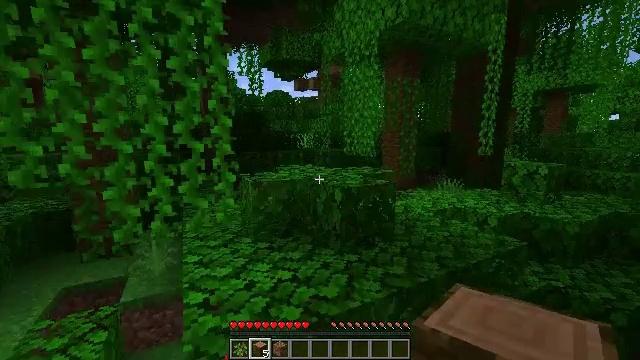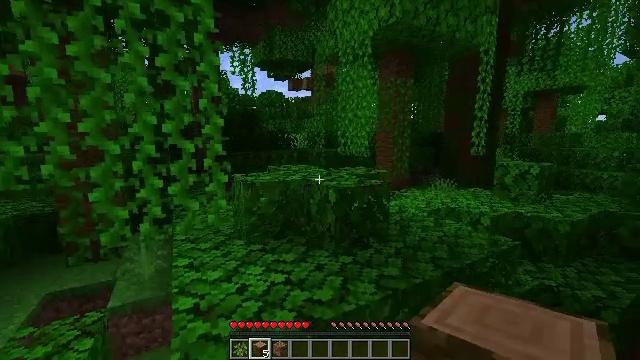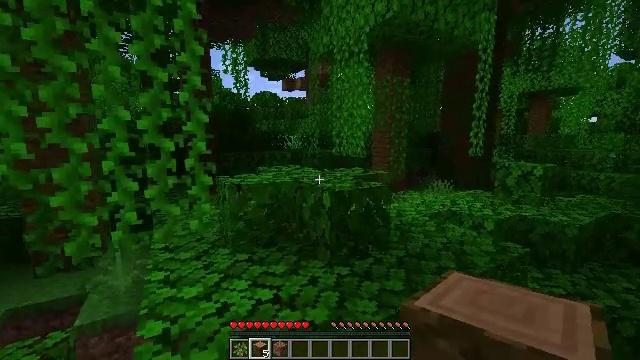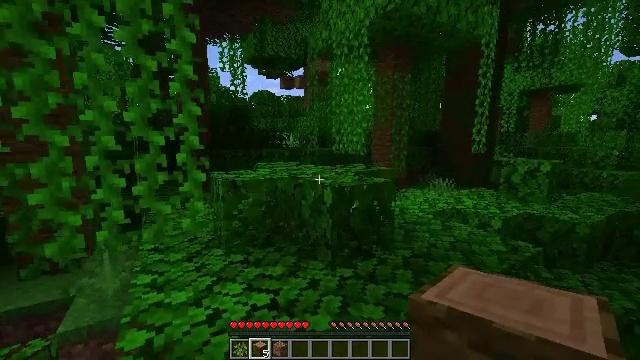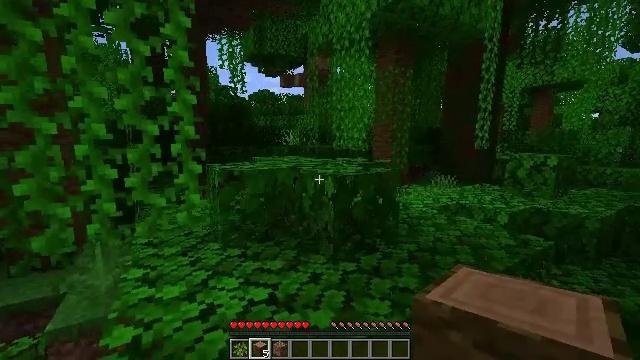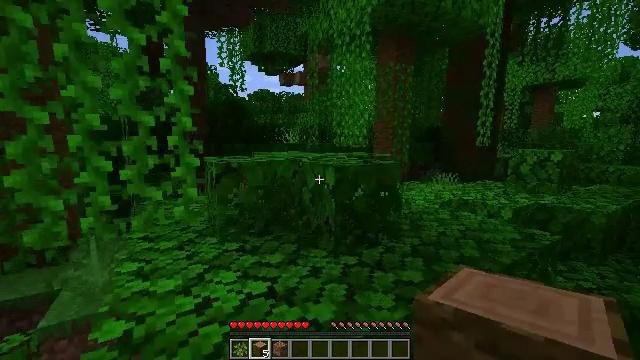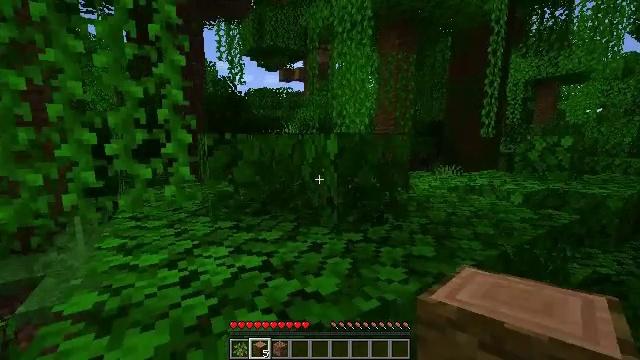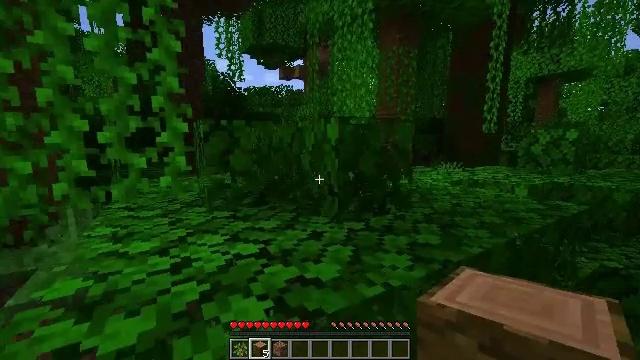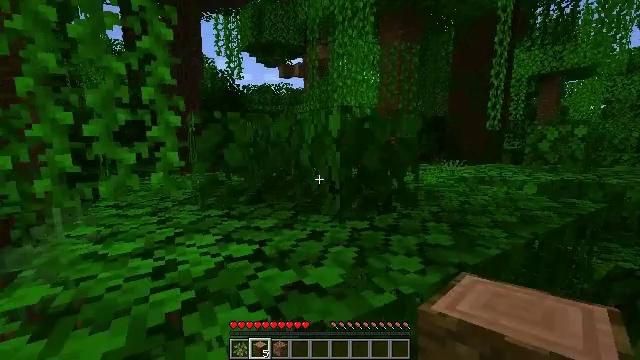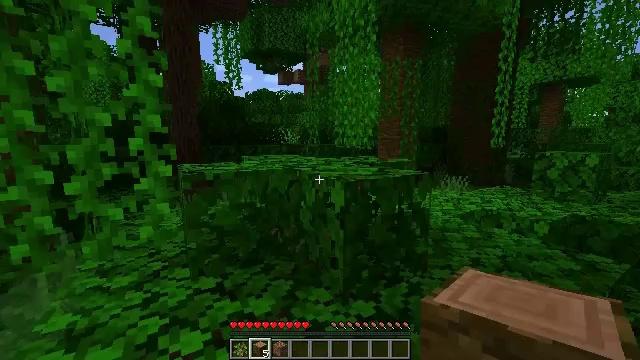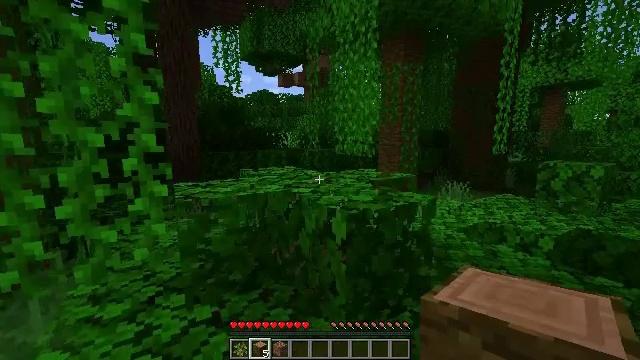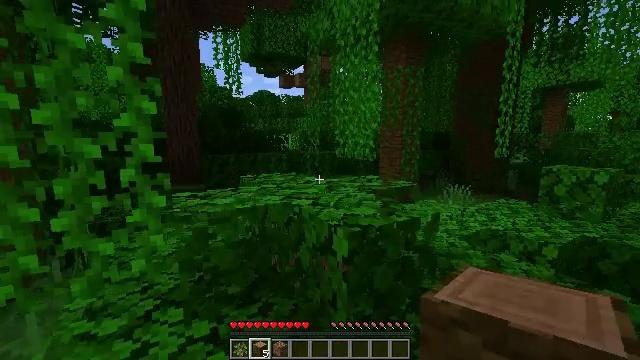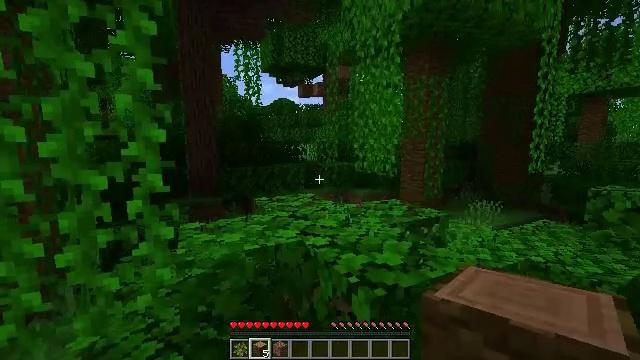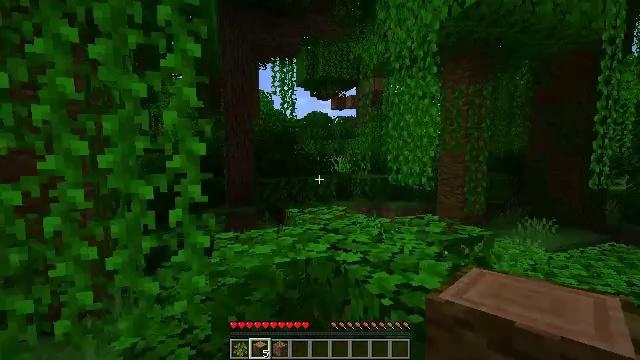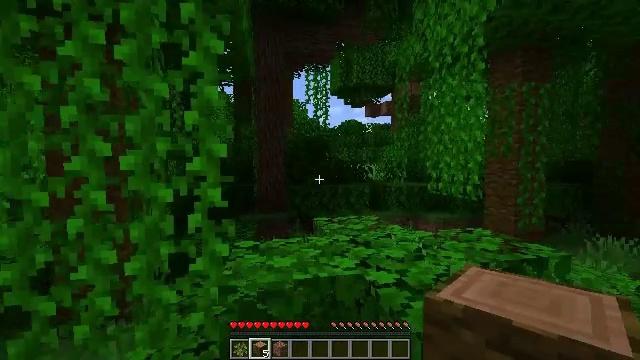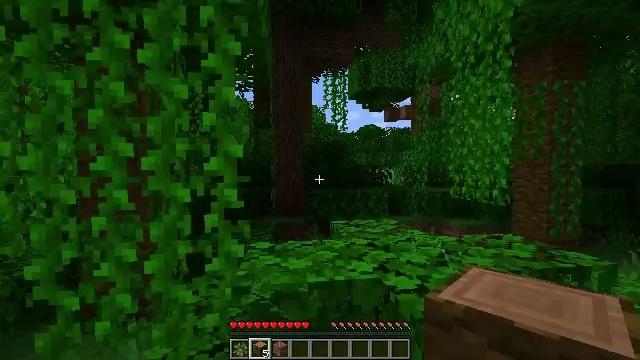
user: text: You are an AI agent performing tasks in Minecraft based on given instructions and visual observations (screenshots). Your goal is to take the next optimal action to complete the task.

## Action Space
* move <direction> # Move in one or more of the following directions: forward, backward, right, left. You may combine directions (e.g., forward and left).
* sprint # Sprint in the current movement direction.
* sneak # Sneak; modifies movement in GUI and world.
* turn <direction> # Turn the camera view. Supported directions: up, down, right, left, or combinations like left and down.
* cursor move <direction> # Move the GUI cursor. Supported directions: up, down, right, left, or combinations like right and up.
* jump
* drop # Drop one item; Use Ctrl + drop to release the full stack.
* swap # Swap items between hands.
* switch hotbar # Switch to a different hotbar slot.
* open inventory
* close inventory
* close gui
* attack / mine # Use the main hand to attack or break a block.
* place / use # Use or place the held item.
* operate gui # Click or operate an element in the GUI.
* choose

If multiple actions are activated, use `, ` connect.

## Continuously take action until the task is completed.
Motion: motion action
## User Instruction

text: Use jungle logs to make jungle planks.
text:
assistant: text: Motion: move forward, turn right
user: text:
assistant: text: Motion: move forward, turn right
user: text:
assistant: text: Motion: move forward
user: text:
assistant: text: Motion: move forward
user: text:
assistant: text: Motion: move forward
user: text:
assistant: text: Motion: move forward, jump
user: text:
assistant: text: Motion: move forward, jump
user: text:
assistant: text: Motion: move forward, jump
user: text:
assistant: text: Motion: move forward, jump
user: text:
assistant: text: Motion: move forward, jump
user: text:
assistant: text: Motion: move forward, jump
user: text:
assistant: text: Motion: move forward, turn left and up
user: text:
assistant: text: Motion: move forward, turn left and up
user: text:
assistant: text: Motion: move forward, turn left and up
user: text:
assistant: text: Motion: move forward, turn left and up
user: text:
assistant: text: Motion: move forward
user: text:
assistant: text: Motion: move forward, jump
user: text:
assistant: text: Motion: move forward, jump
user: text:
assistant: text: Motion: move forward, jump
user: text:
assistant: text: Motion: move forward, turn right
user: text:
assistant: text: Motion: move forward, turn right
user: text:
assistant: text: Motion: move forward, turn right and down
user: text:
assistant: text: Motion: move forward, turn right and down
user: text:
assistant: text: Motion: move forward, turn right and down
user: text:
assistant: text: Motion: move forward, turn right and down
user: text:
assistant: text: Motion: move forward, turn right and down
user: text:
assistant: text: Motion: move forward, turn right and down
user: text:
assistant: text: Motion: move forward, turn down
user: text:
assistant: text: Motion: move forward, turn left and down
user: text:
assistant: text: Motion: move forward, turn left